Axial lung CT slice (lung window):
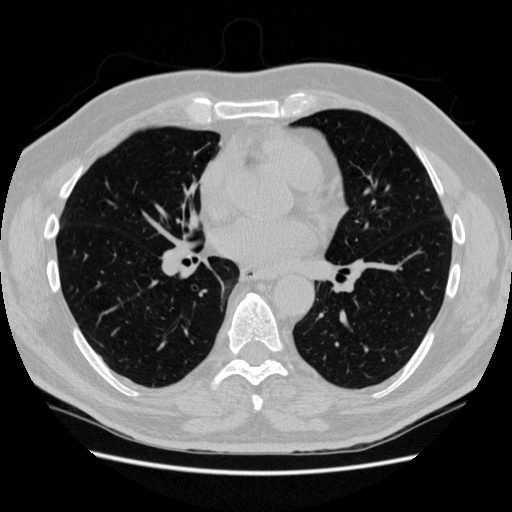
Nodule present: no